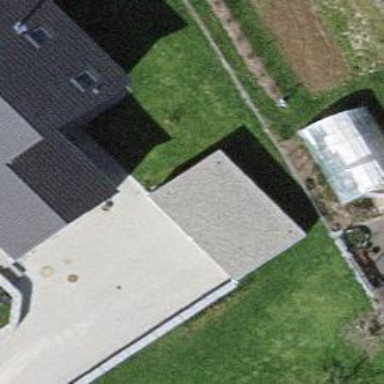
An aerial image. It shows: Garage building.